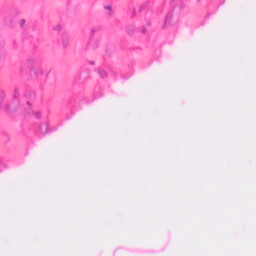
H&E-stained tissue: Colon